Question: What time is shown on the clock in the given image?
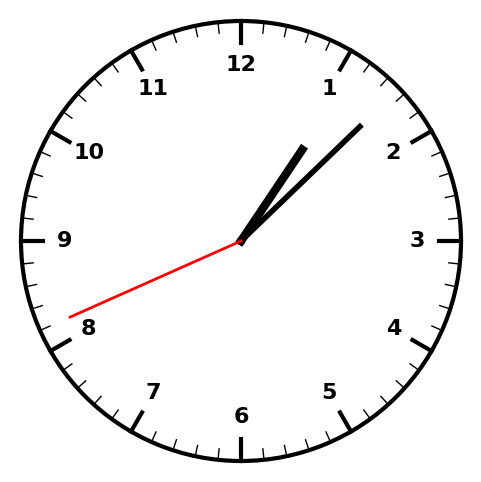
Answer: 01:07:41